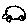
Label: car